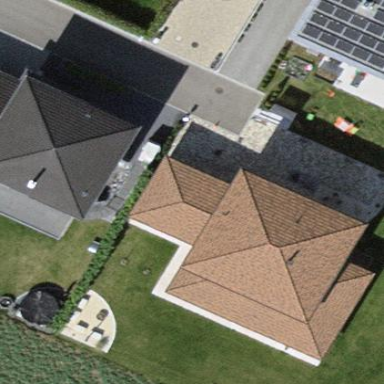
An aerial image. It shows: Simple house.